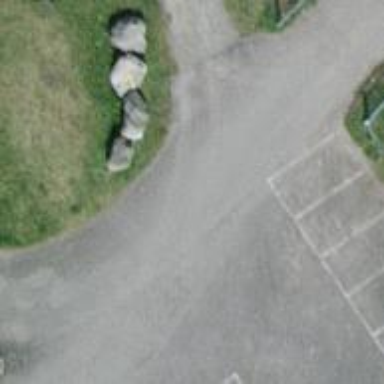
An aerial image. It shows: Road serving as parking aisle.